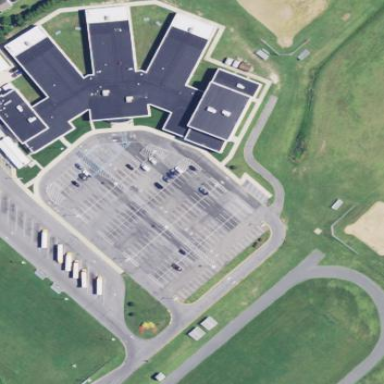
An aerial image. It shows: School.